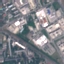
Land use / land cover class: Industrial